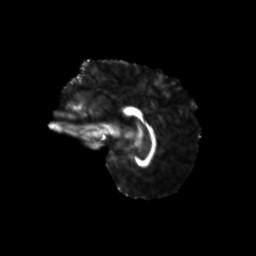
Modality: FA
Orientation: sagittal
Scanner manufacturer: siemens
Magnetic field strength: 3 T
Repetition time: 9.2 s
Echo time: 0.084 s